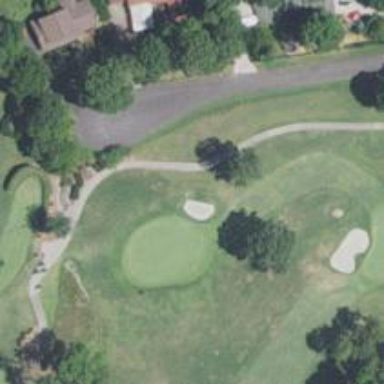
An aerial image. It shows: Pathway for golfing.